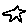
Label: star